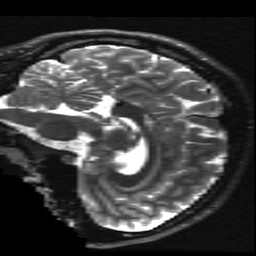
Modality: T2w
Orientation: sagittal
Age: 18
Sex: female
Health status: ill
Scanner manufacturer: ge
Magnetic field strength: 3 T
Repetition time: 7.5 s
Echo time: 0.1007 s